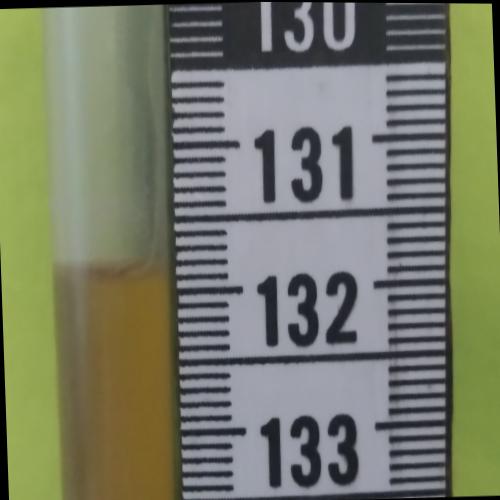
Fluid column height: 131.8 cm